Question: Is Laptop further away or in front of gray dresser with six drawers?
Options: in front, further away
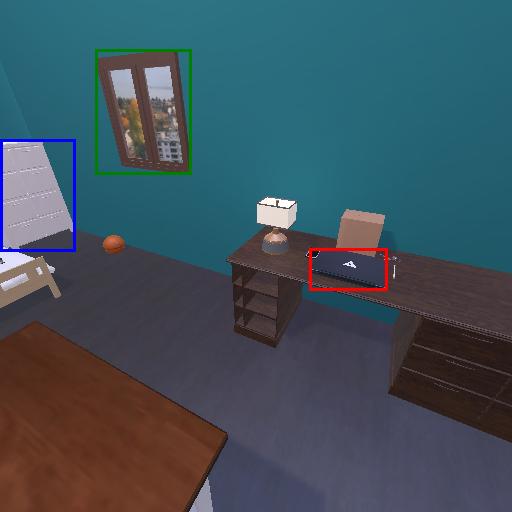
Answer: in front